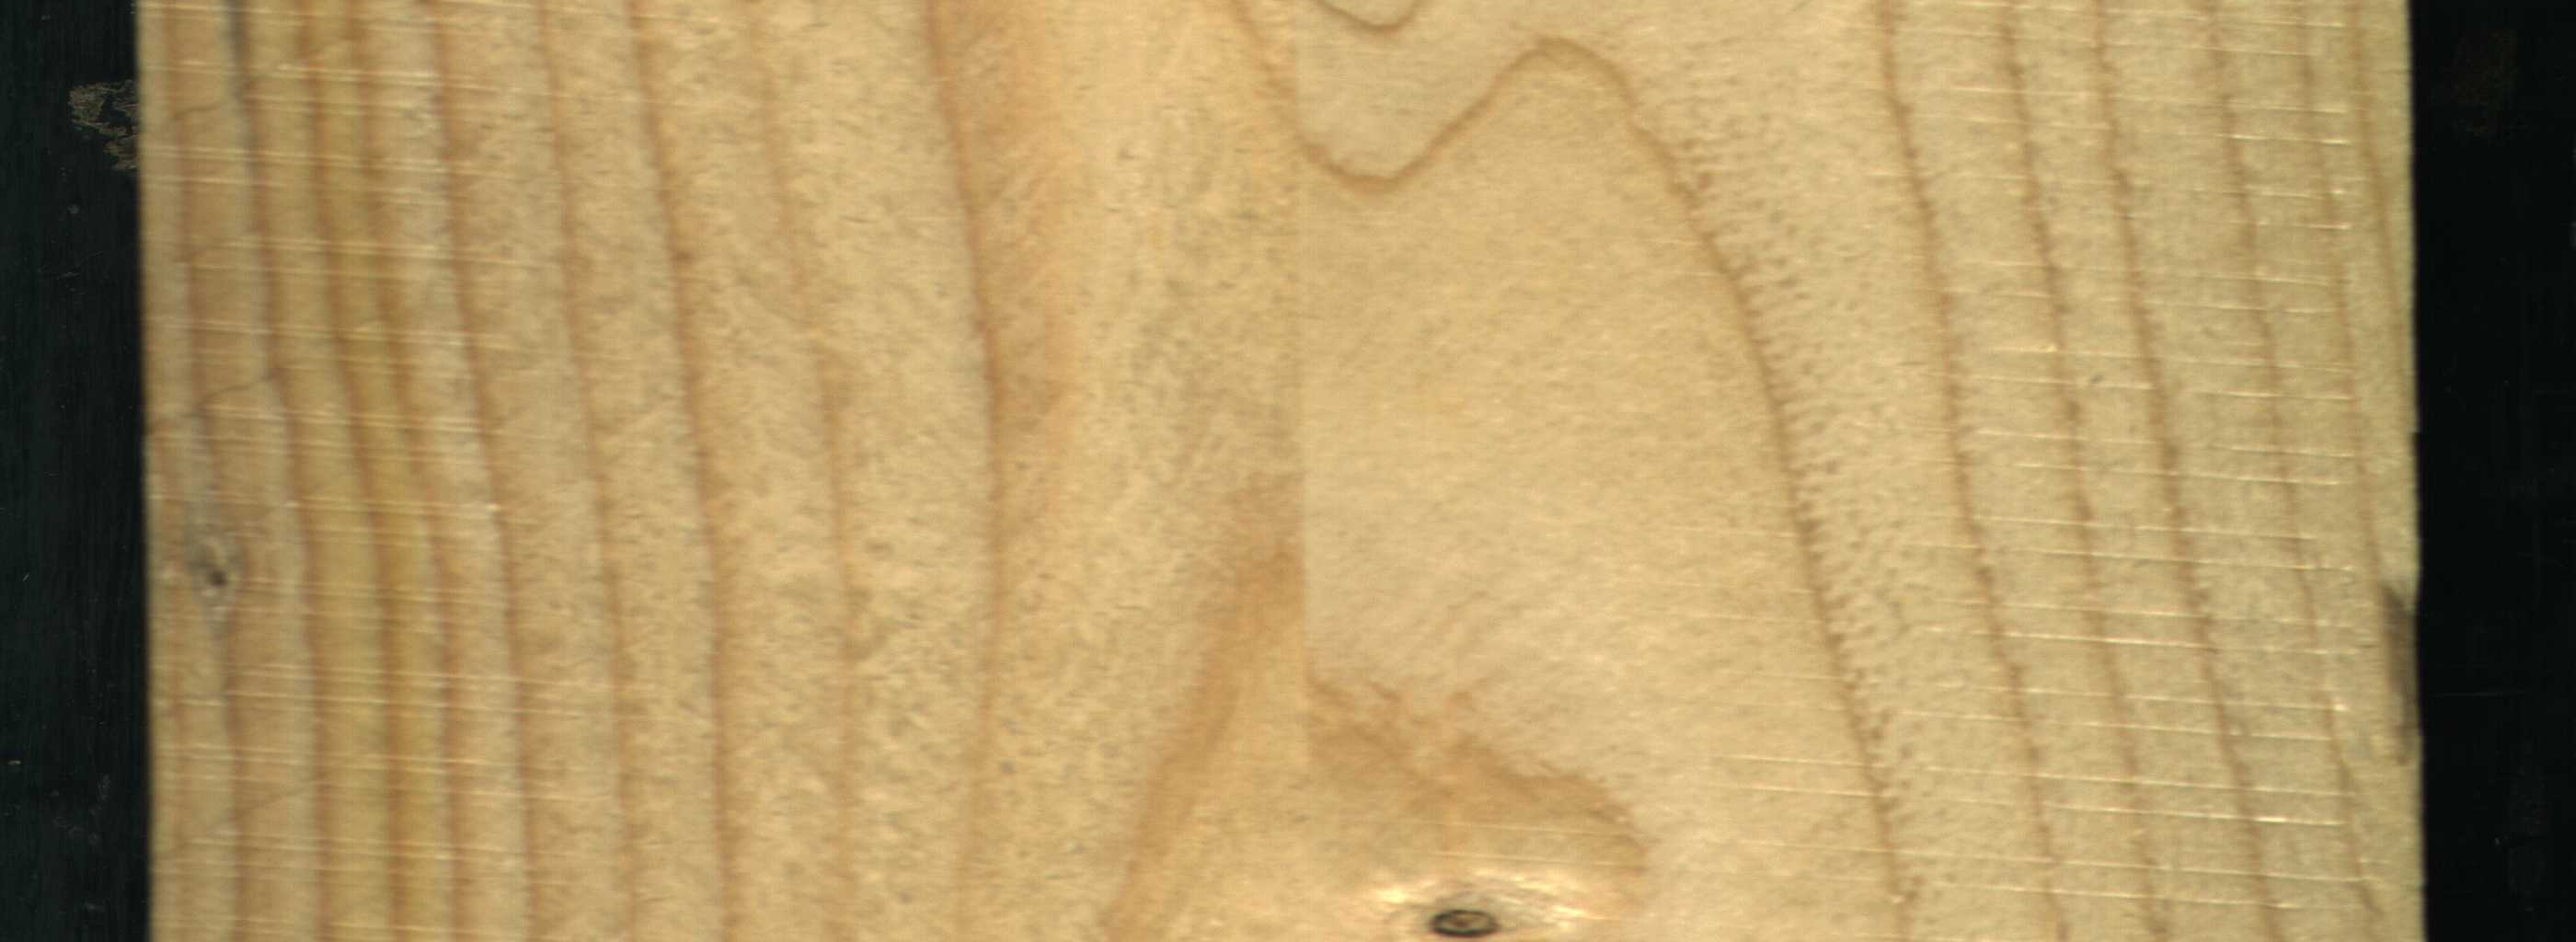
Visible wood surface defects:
Live_Knot